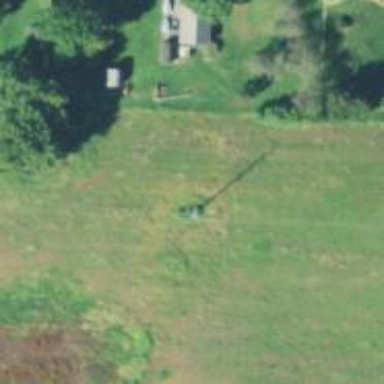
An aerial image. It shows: Power pole.